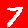
Digit: 7